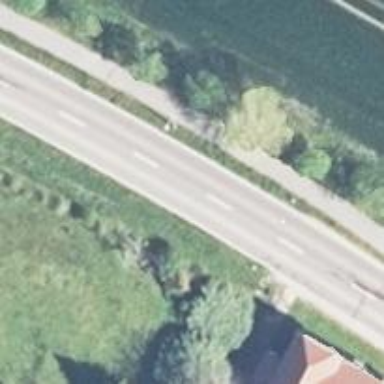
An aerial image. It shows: Tertiary road with asphalt surface.